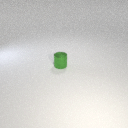
small green metal cylinder